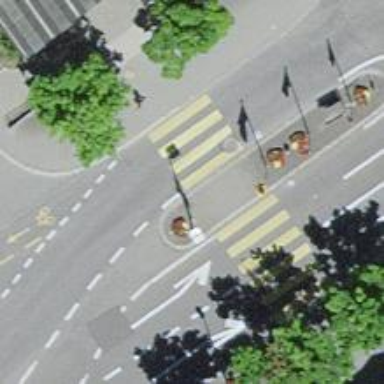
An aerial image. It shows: Marked zebra crossing with pedestrian island.